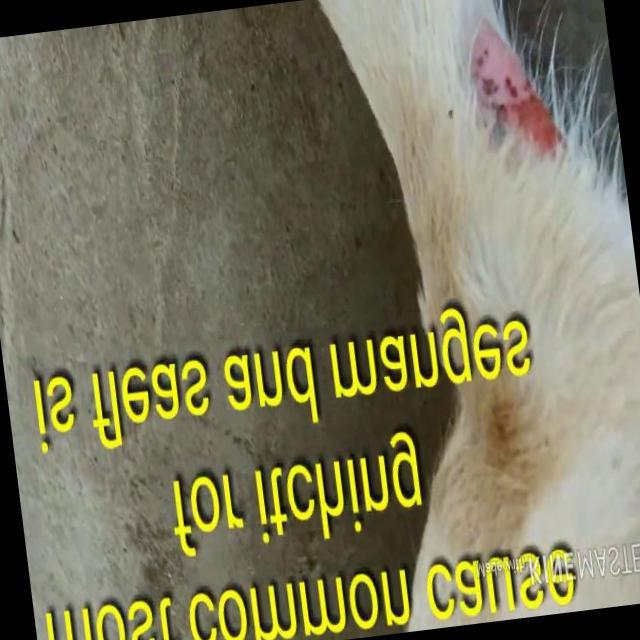
Canine dermatitis — inflammation of the skin presenting with erythema, pruritus, papules, and excoriation. May be allergic, contact, or atopic in origin.